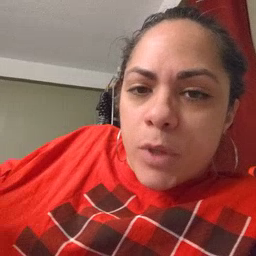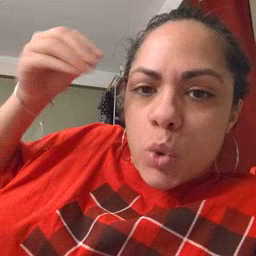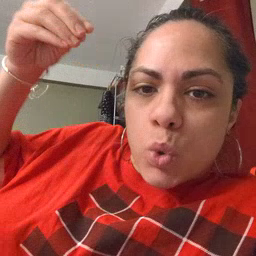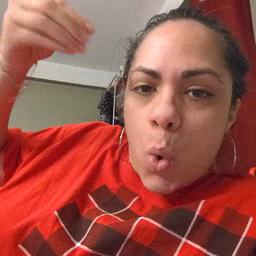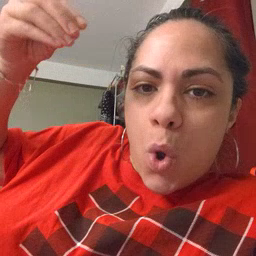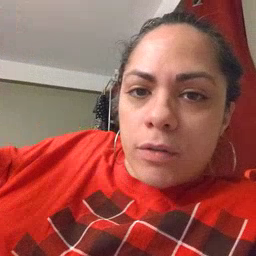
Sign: store